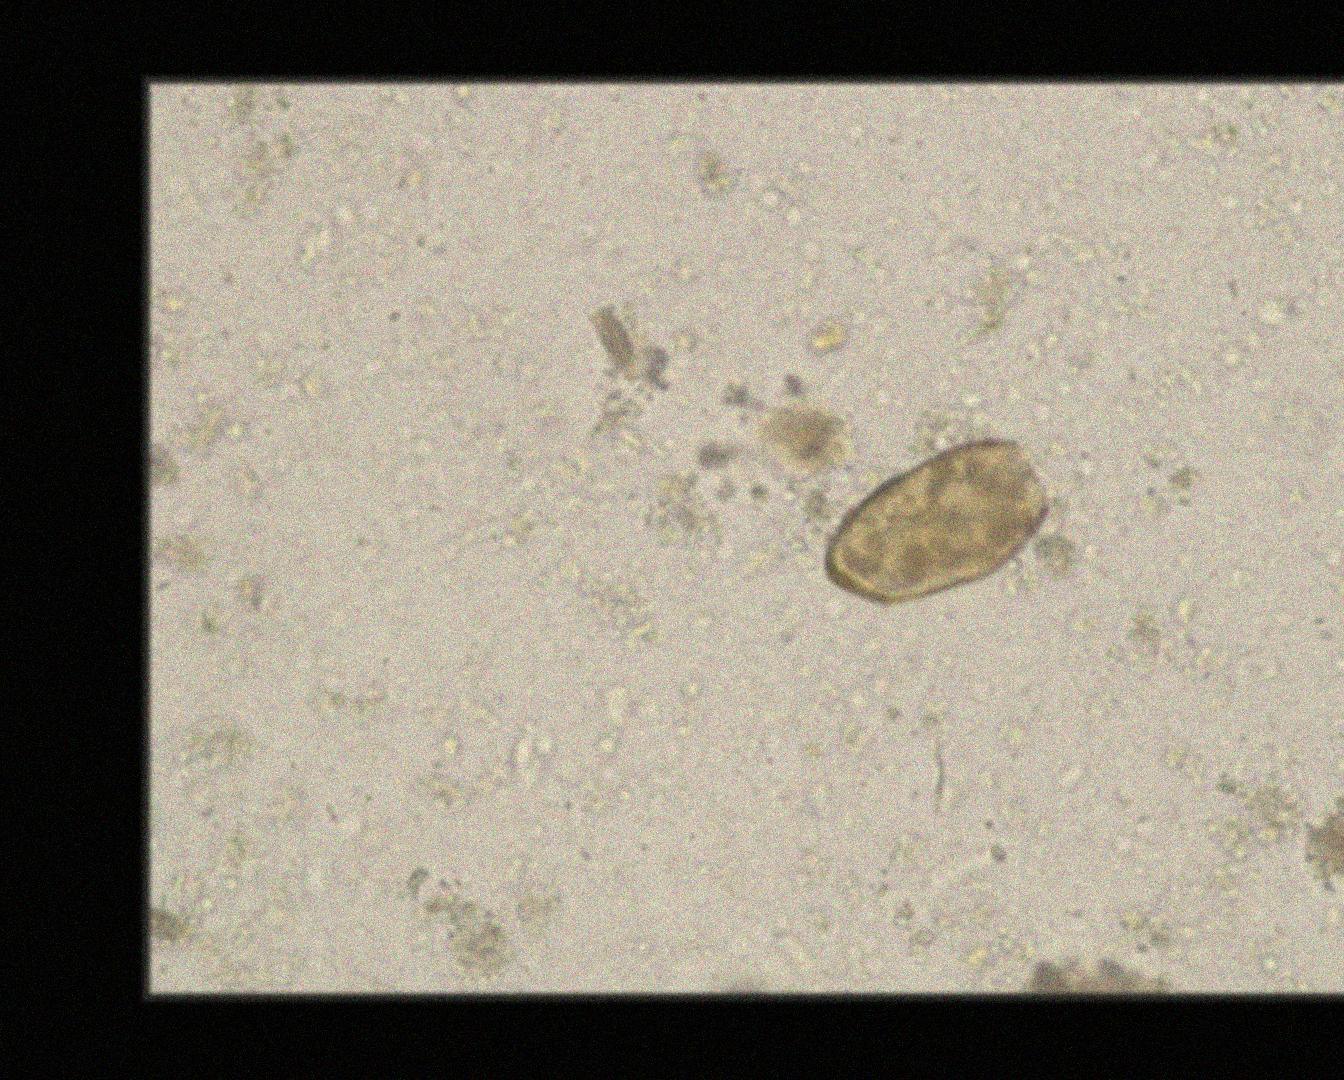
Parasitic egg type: Paragonimus spp